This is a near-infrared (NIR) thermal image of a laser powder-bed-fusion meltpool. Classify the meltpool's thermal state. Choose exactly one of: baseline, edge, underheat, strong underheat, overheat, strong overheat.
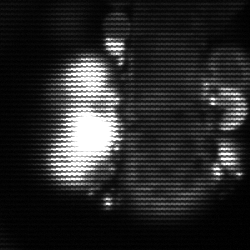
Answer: strong underheat